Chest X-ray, PA view. Patient: 46 years old, sex F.
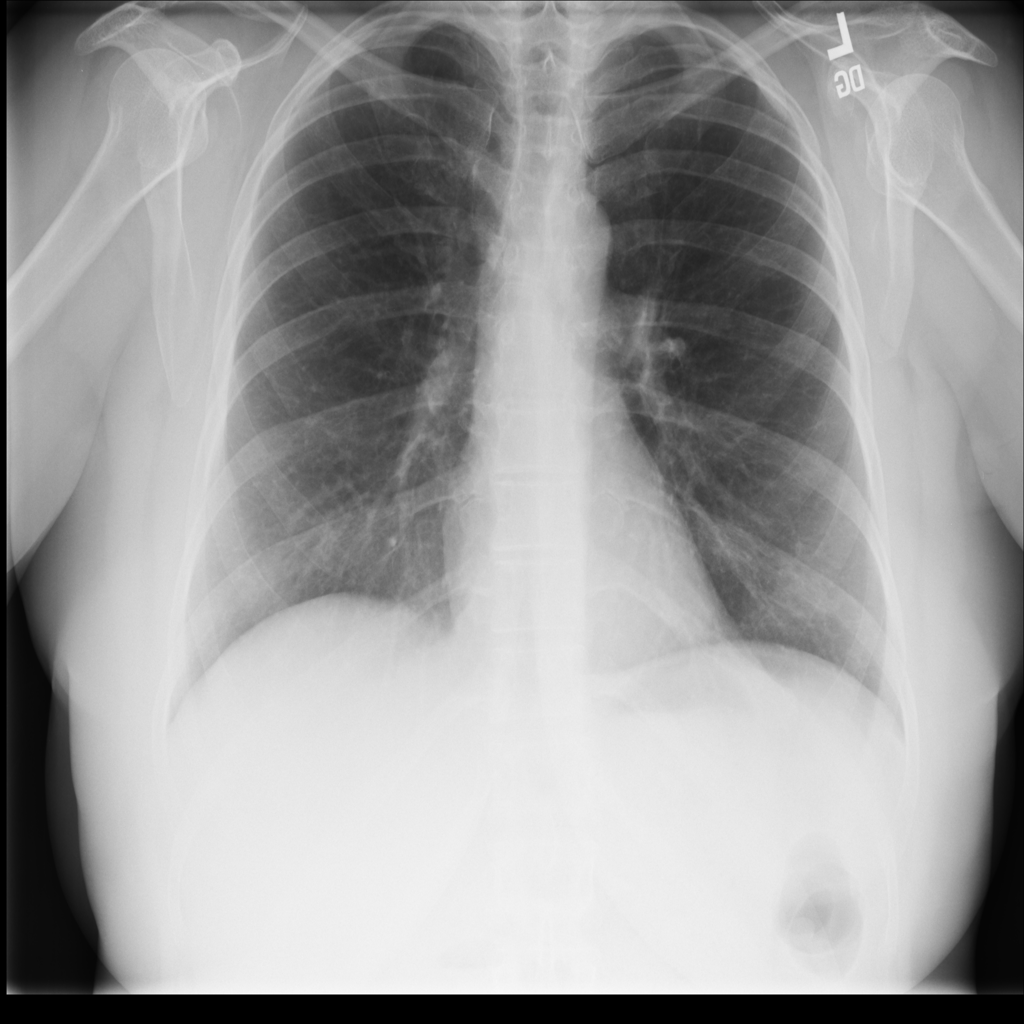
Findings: No Finding